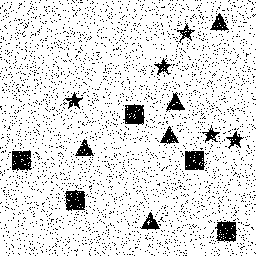
Squares: 5
Triangles: 5
Stars: 5
Total shapes: 15